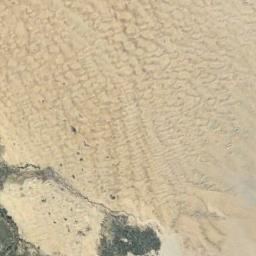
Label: desert